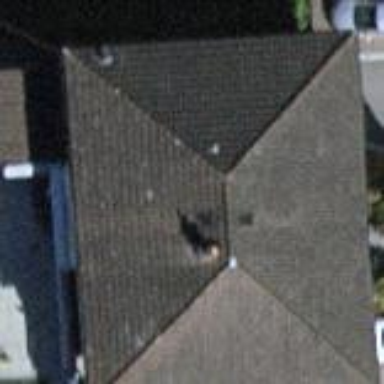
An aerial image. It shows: Detached building with hipped roof.